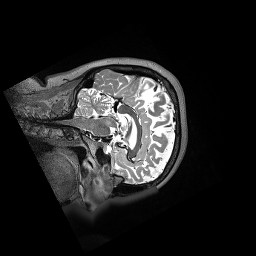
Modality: T2w
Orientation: sagittal
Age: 57
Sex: female